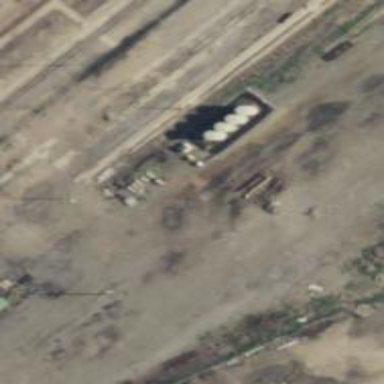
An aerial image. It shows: Storage tank that is man-made.